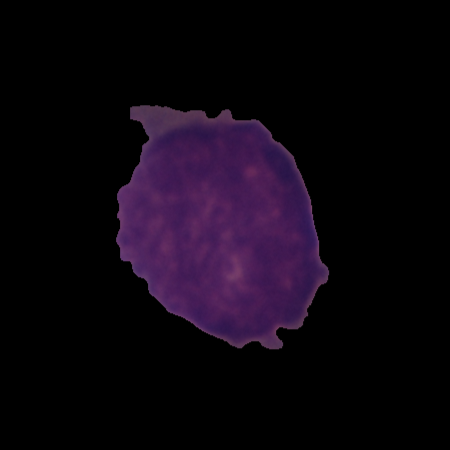
Label: cancer